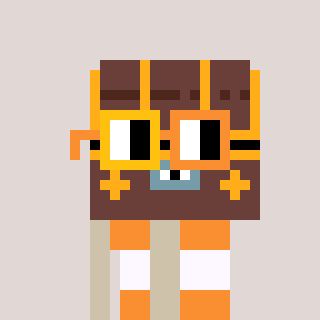
a pixel art character with square yellow and orange glasses, a treasure chest-shaped head and a bege-colored body on a warm background